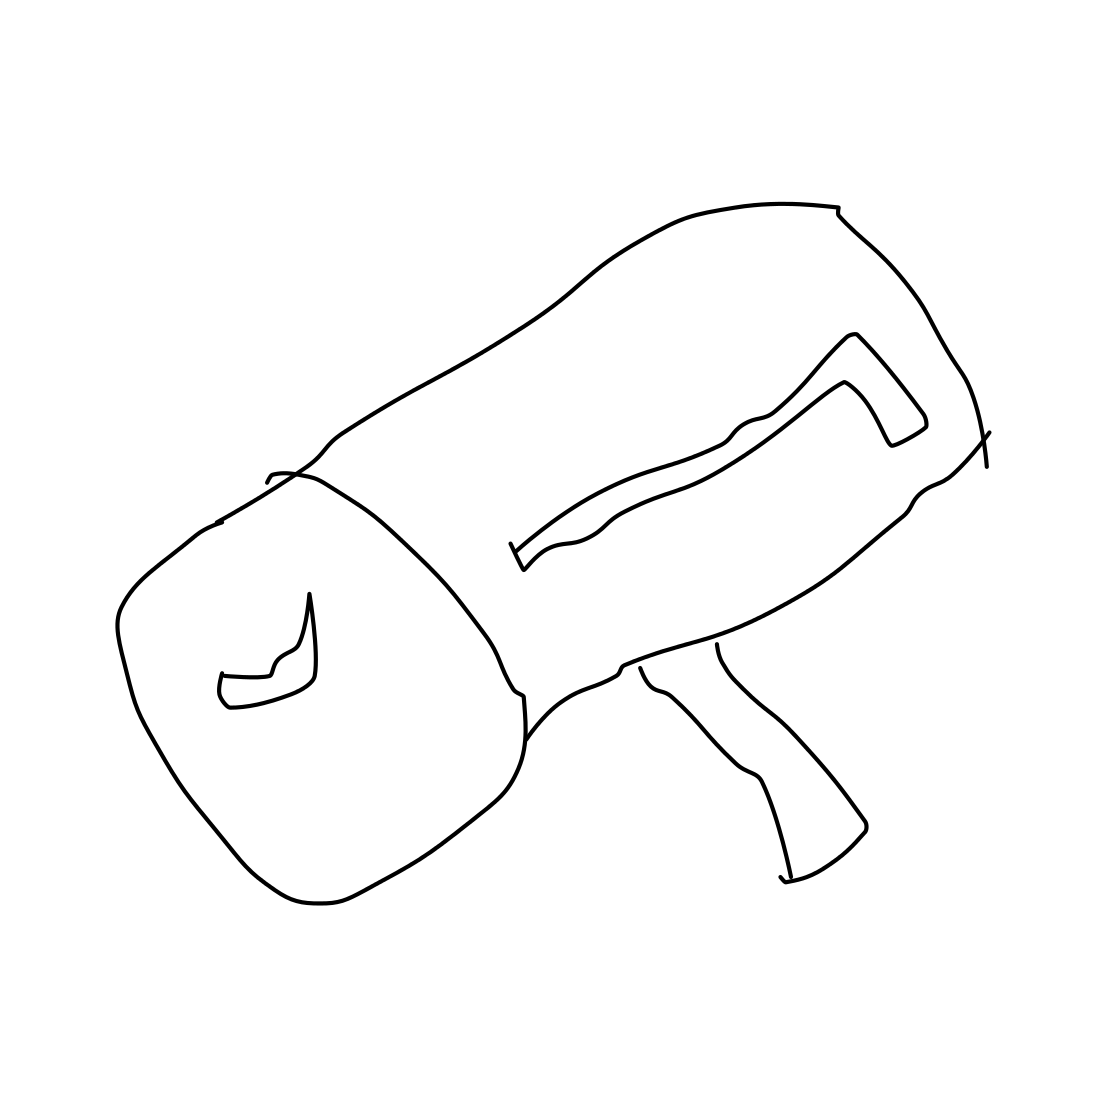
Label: mailbox